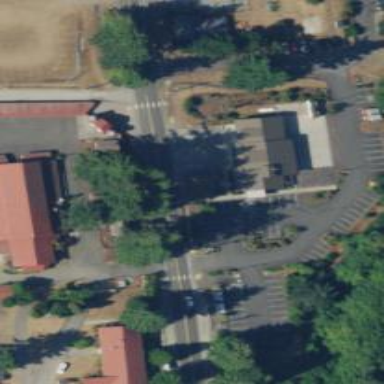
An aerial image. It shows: Parking lot with asphalt surface designed for park and ride facility.